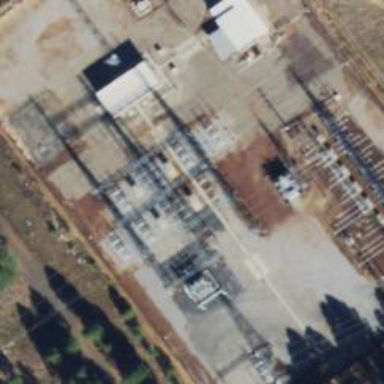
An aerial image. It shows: Outdoor power substation. The substation is at the transmission level. It is surrounded by fence.